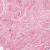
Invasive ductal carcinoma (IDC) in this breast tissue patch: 0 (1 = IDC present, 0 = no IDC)